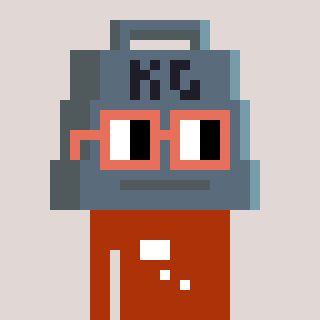
a pixel art character with square orange glasses, a weight-shaped head and a hotbrown-colored body on a warm background